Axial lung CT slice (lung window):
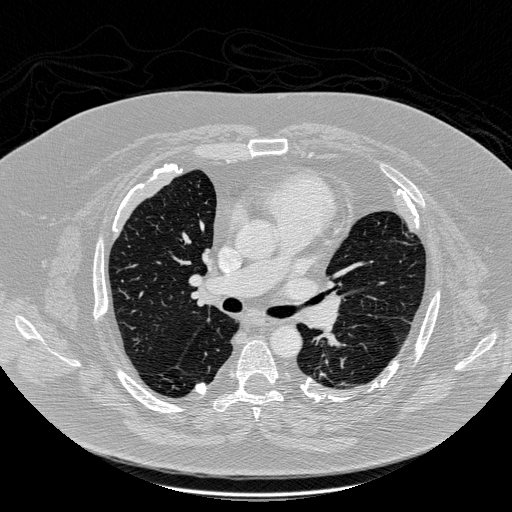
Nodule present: no